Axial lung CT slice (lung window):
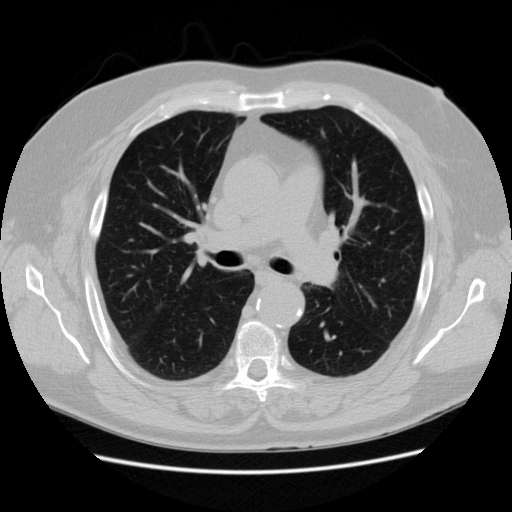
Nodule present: no